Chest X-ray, PA view. Patient: 52 years old, sex M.
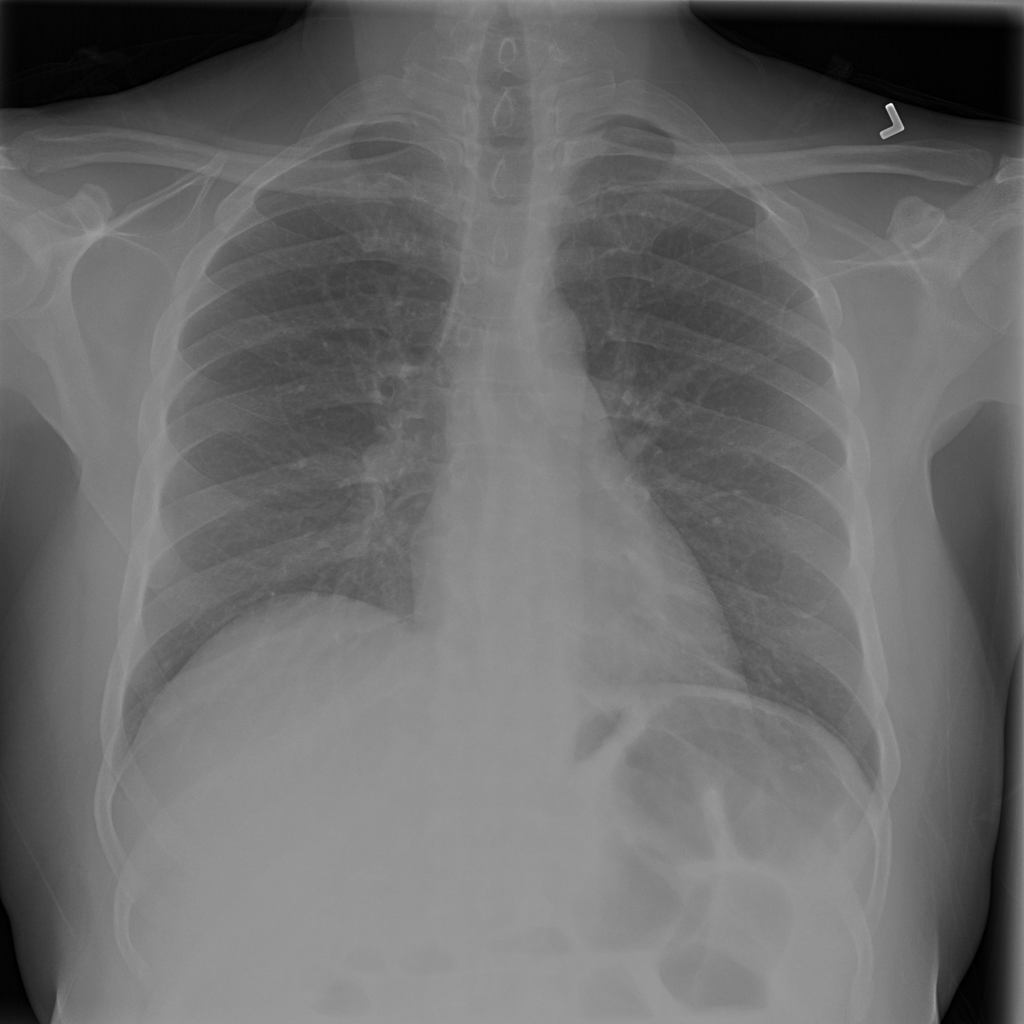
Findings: No Finding